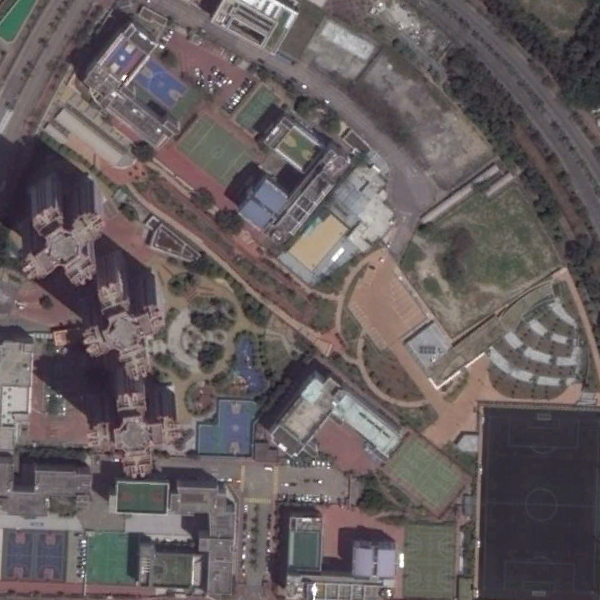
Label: School